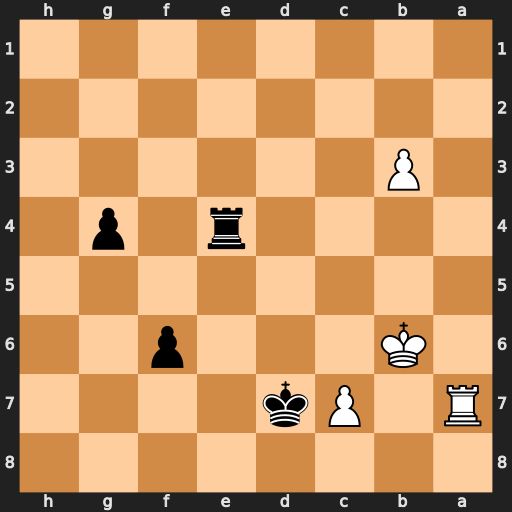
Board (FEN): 8/R1Pk4/1K3p2/8/4r1p1/1P6/8/8
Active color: b
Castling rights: -
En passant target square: -
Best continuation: Rb4+ Kc5 Rxb3 Ra8 Kxc7